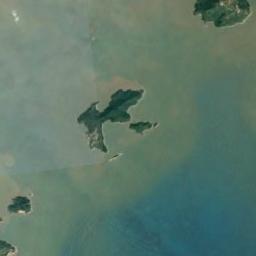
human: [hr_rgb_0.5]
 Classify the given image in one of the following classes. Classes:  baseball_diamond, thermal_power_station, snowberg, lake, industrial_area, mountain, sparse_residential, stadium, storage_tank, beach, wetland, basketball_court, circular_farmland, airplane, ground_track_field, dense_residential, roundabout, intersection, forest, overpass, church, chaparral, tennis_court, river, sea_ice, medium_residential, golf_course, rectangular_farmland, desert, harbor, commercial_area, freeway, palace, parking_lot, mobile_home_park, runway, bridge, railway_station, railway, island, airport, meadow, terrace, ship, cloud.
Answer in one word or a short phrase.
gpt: island